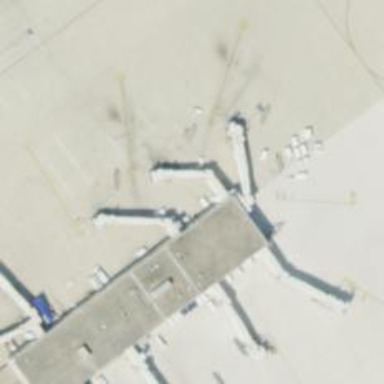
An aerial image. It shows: Airport gate.